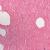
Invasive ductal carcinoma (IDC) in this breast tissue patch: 0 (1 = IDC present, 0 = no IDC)